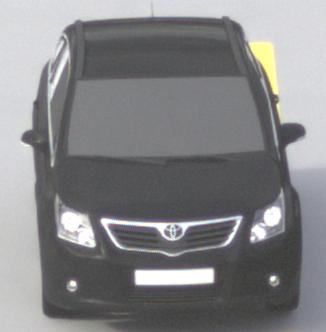
Make: Toyota
Model: Avensis 1.6
Detailed model: Avensis (T27) Notch Back
Model produced from: 2009/01
Model produced until: 2010/08
Doors: 4
Color: black
Road condition: dry road
Daytime: morning or afternoon
Contrast: low contrast